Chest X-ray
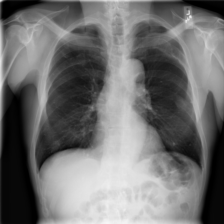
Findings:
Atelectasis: negative
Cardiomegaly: negative
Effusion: negative
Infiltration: negative
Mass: negative
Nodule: negative
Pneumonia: negative
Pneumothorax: negative
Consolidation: negative
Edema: negative
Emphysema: negative
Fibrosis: positive
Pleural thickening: negative
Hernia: negative